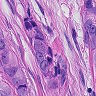
Metastatic tissue present: yes